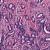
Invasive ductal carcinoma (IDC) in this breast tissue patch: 1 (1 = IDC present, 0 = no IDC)